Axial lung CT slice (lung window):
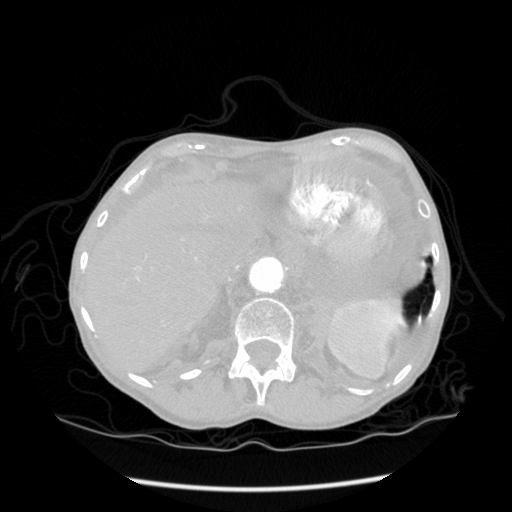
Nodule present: no